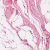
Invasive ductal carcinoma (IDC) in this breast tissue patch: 0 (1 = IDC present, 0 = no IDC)